Question:
'''
@WebServlet(name = "KPItoGSON", urlPatterns = {"/KPItoGSON/*"})
public class KPItoGSON extends HttpServlet {
/**
* Processes requests for both HTTP
* <code>GET</code> and
* <code>POST</code> methods.
*
* @param request servlet request
* @param response servlet response
* @throws ServletException if a servlet-specific error occurs
* @throws IOException if an I/O error occurs
*/
protected void processRequest(HttpServletRequest request, HttpServletResponse response)
throws ServletException, IOException {
response.setContentType("text/html;charset=UTF-8");
PrintWriter out = response.getWriter();
try {
/*
* TODO output your page here. You may use following sample code.
*/
out.println("<html>");
out.println("<head>");
out.println("<title>Servlet KPItoGSON</title>");
out.println("</head>");
out.println("<body>");
out.println("<h1>Servlet KPItoGSON at " + request.getContextPath() + "</h1>");
out.println("</body>");
out.println("</html>");
} finally {
out.close();
}
}
// <editor-fold defaultstate="collapsed" desc="HttpServlet methods. Click on the + sign on the left to edit the code.">
/**
* Handles the HTTP
* <code>GET</code> method.
*
* @param request servlet request
* @param response servlet response
* @throws ServletException if a servlet-specific error occurs
* @throws IOException if an I/O error occurs
*/
@Override
protected void doGet(HttpServletRequest request, HttpServletResponse response)
throws ServletException, IOException {
processRequest(request, response);
Gson gson = new Gson();
HttpServletRequest req = (HttpServletRequest) request;
KPIListController klc = (KPIListController) req.getSession().getAttribute("kpilist");
String json = gson.toJson(klc);
Logger.getLogger(KPItoGSON.class.getName()).warning("The value is"+klc.getKPI().get(1).getUSTER());
Logger.getLogger(KPItoGSON.class.getName()).info("The json "+json);
response.setContentType("application/json");
response.setCharacterEncoding("UTF-8");
response.getWriter().write(json);
}
'''
'''
function onButtonClickOrCertainTime(){
$.get('KPItoGSON', function(responseText) { //
alert(responseText);
});
}
'''
Error:
'''
/GISPages/KPI/KPItoGSON 404 (Not Found)
'''
I am trying <URL>?
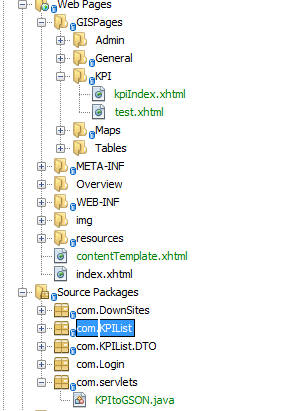
Answer: Your servlet is mapped on '/KPItoGSON/*' and your webapp seems based on the information provided so far to be deployed on the context root. Your servlet is thus listening on 'http://localhost:8080/KPItoGSON'.
Your 404 error indicates that the servlet is been invoked from a HTML page in the '/GISPages/KPI' folder. You've specified a path-relative servlet URL in '$.get()' so it's relative to the top folder in the current request URL (the URL as you see in browser's address bar). It is trying to invoke the servlet by URL 'http://localhost:8080/GISPages/KPI/KPItoGSON' which is thus invalid. It should have invoked the servlet by URL 'http://localhost:8080/KPItoGSON'.
Apart from moving the HTML page two folders up, you can fix it by going two folders up in the ajax request URL:
'''
$.get('../../KPItoGSON', function(responseText) {
alert(responseText);
});
'''
or by using a domain-relative URL (starting with a leading slash):
'''
$.get('/KPItoGSON', function(responseText) {
alert(responseText);
});
'''
By the way, you should the 'processRequest()' method from your servlet. Your JSON output is now malformed with a piece of irrelevant HTML.